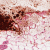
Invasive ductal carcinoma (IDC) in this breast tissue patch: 0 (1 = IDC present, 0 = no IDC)